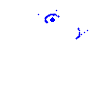
Particle: electron